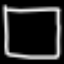
Label: square